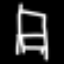
Label: chair